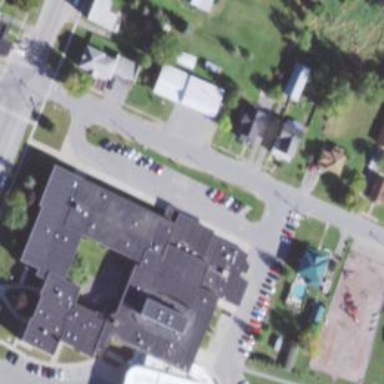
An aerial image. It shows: School building.